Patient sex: M
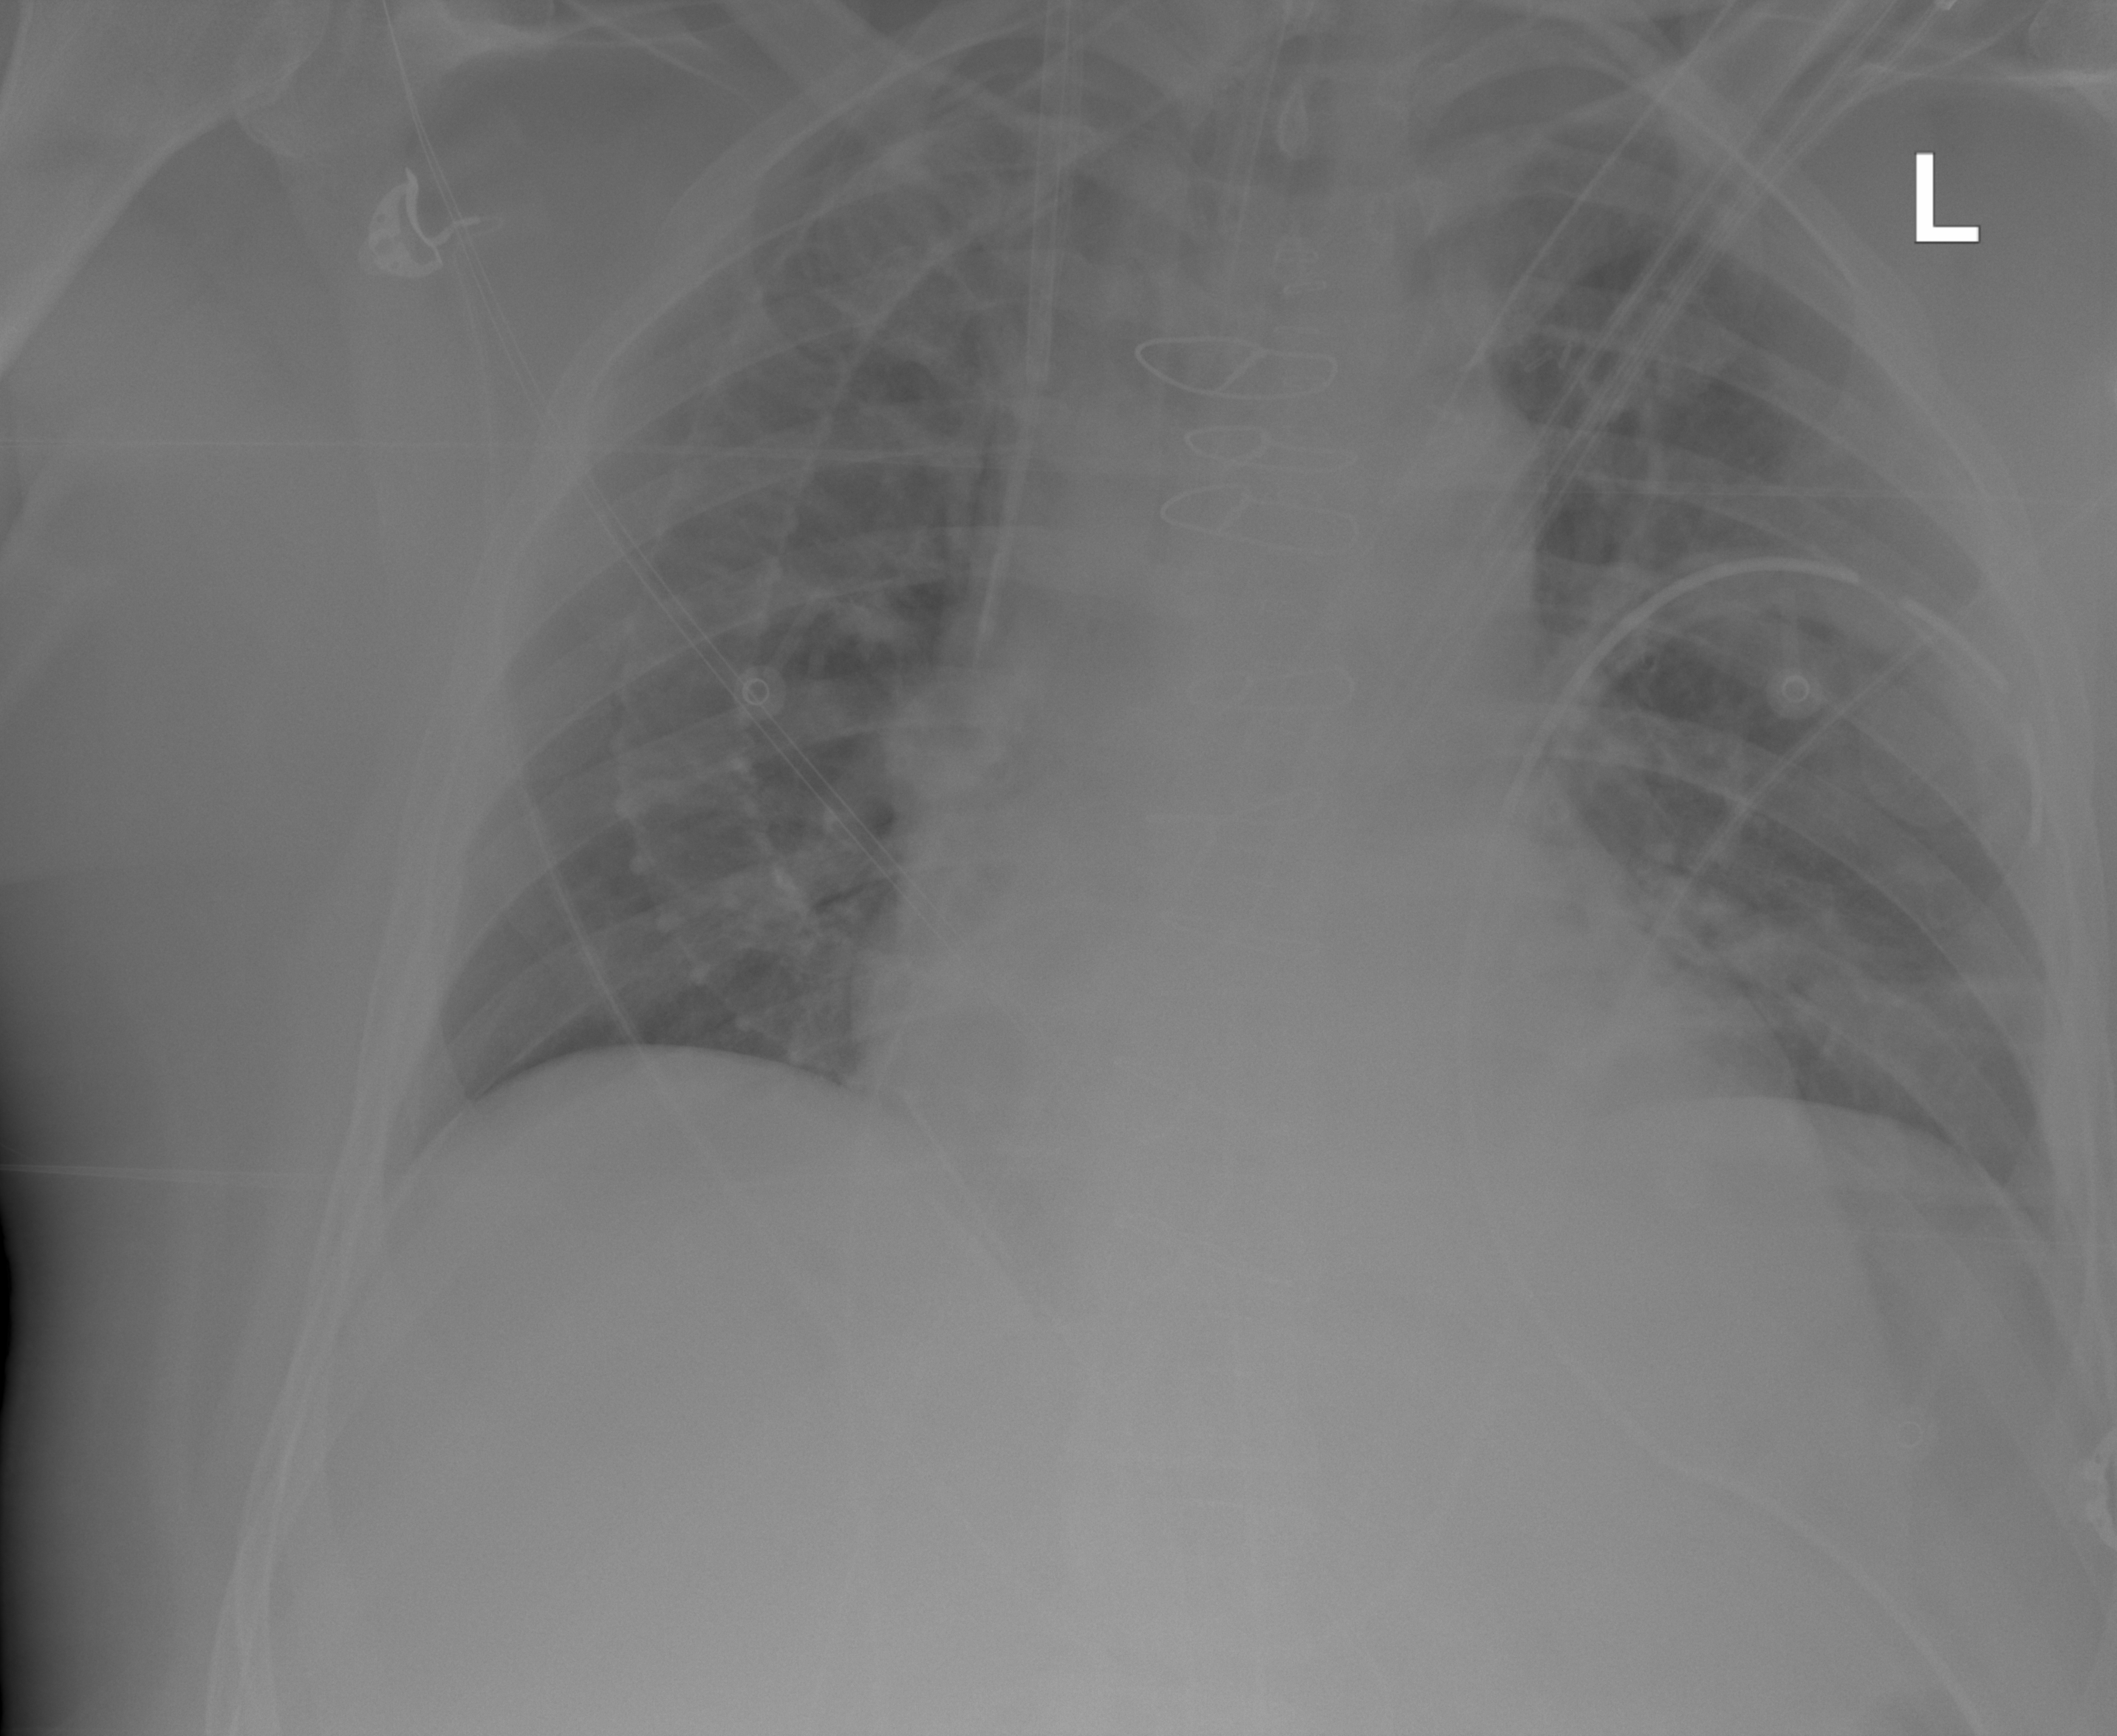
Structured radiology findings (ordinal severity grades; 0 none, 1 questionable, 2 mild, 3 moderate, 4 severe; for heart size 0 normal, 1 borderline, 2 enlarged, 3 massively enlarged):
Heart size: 2
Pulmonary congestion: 0
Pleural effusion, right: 0
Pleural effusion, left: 0
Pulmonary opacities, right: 0
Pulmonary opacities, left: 0
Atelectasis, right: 0
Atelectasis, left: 2